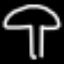
Label: mushroom